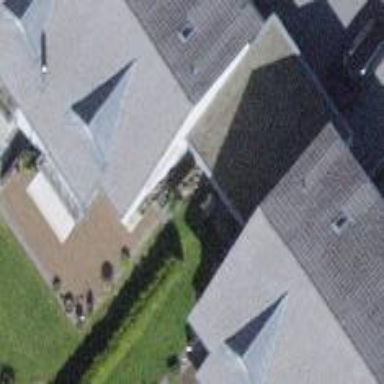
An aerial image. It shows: Group of garages.